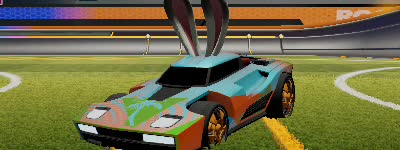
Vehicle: breakout